Question: I have to do the following relationship:

any idea how to implement this relationship with the Eloquent laravel?
I'm having trouble implementing the relationship between "drug", "prescription" and "hour"
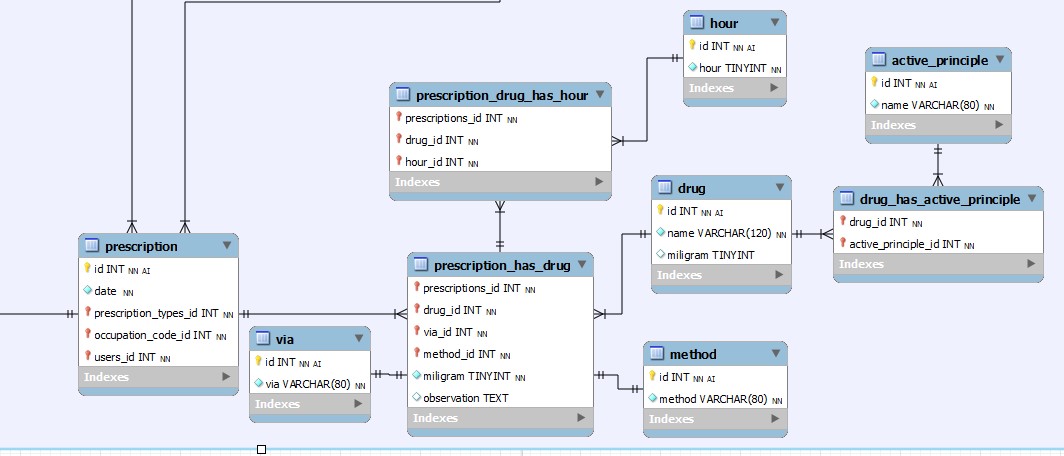
Answer: For the relationship "prescription_drug_has_hour" you have n-ary relationship, exactly 3 tables, you can do this like you do for a normal ManyToMany :
'''
relations on Prescription:
belongsToMany('Drug','prescription_drug_has_hour')->withPivot('hour_id');
belongsToMany('Hour','prescription_drug_has_hour')->withPivot('drug_id');
// and so on
'''
For the "drug" has active principle it's just a normal ManyToMany (without the 'withPivot')
note that if you want to make more attributes available when you have a relationship that carries attribues you can add them to the withPivot function like so :
'''
// prescription_has_drug
// ...
// relation on Prescription:
belongsToMany('Drug','prescription_has_drug')->withPivot('via_id', 'method_id', 'miligram', 'observation');
'''